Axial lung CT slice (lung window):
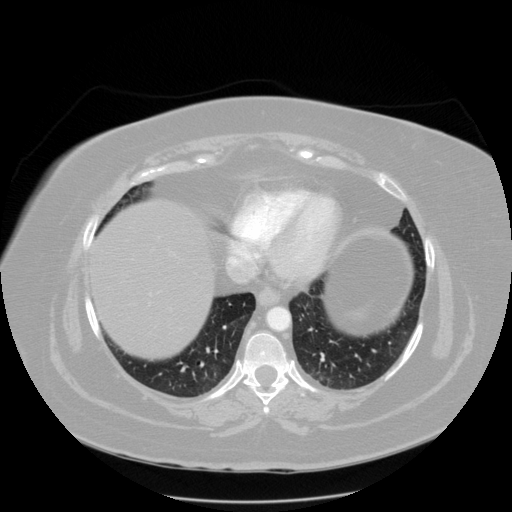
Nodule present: no